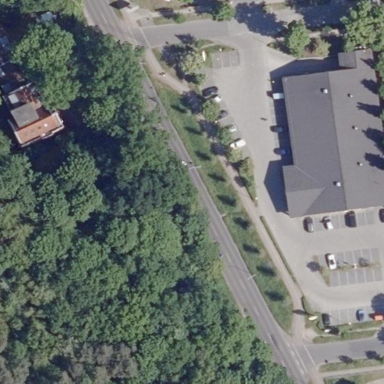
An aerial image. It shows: Retail area.